Interaction volume radius: 5 \u00c5
Interaction volume height: 10 \u00c5
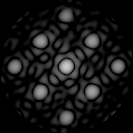
Disorder parameter: 0.08957